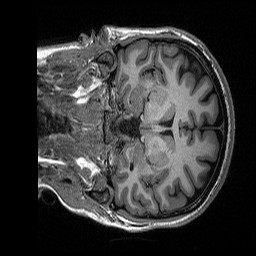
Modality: T1w
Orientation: coronal
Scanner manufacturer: siemens
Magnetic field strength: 3 T
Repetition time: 2.3 s
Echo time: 0.00298 s